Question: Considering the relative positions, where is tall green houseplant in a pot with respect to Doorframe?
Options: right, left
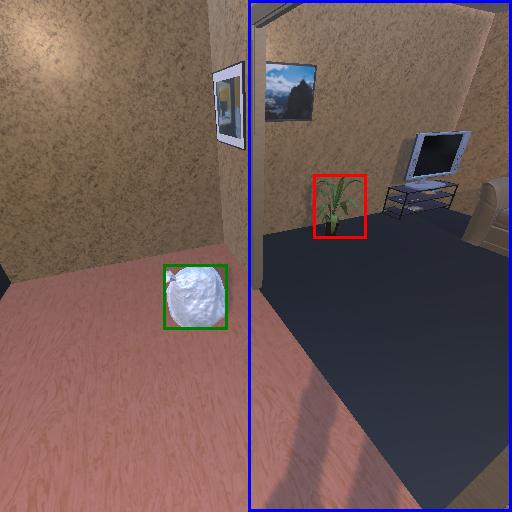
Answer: right